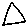
Label: triangle